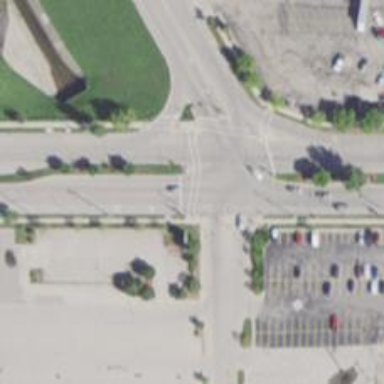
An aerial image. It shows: Crossing with marked lines on the road.